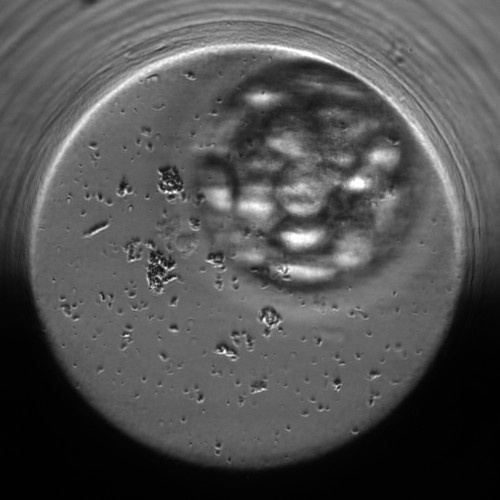
Embryo quality: poor